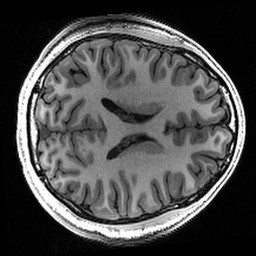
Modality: T1w
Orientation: axial
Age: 24
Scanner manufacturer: siemens
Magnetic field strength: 3 T
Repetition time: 2.4 s
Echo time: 0.00224 s